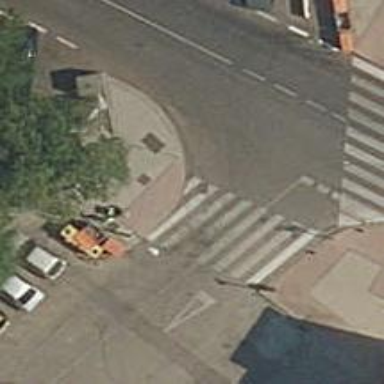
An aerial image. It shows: Uncontrolled zebra crossing on the road.